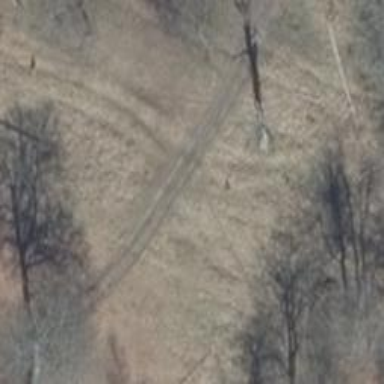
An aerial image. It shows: Dirt track road with grade 4 track type.